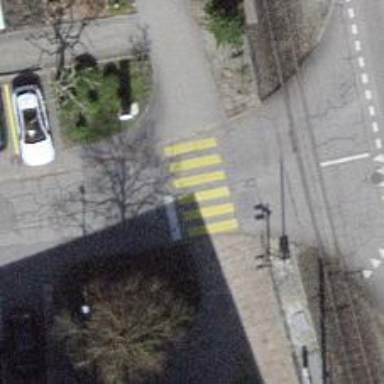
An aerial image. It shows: Uncontrolled zebra crossing with zebra markings.